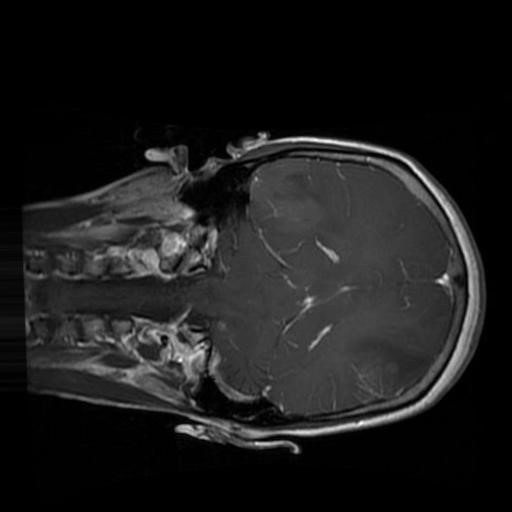
Label: brain_glioma